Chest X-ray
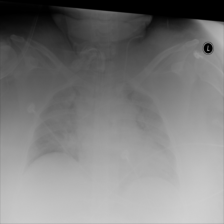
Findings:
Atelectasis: negative
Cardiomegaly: negative
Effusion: negative
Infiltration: negative
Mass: negative
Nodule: negative
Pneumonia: negative
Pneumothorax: negative
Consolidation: negative
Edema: negative
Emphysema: negative
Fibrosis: negative
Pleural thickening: negative
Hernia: negative